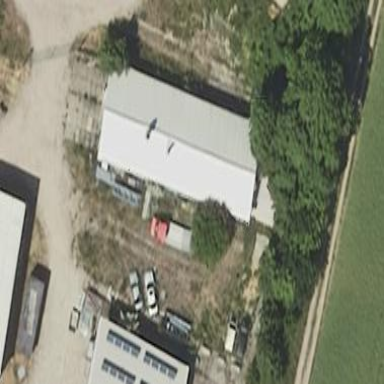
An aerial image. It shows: Industrial building.